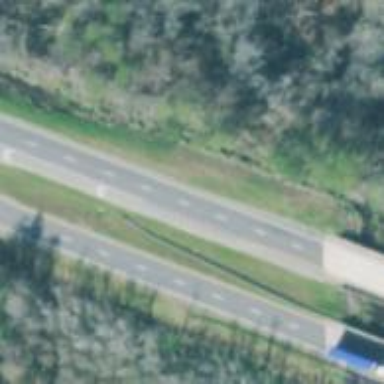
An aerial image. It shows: Expressway with dual carriageway. The highway has asphalt surface.